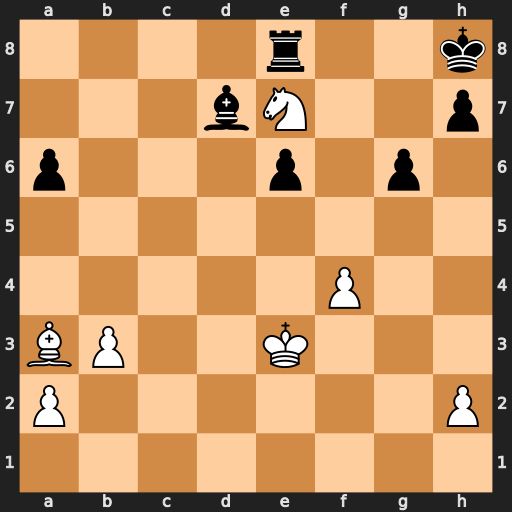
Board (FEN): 4r2k/3bN2p/p3p1p1/8/5P2/BP2K3/P6P/8
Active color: w
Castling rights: -
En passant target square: -
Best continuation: Bb2+ e5 Bxe5#